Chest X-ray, PA view. Patient: 59 years old, sex F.
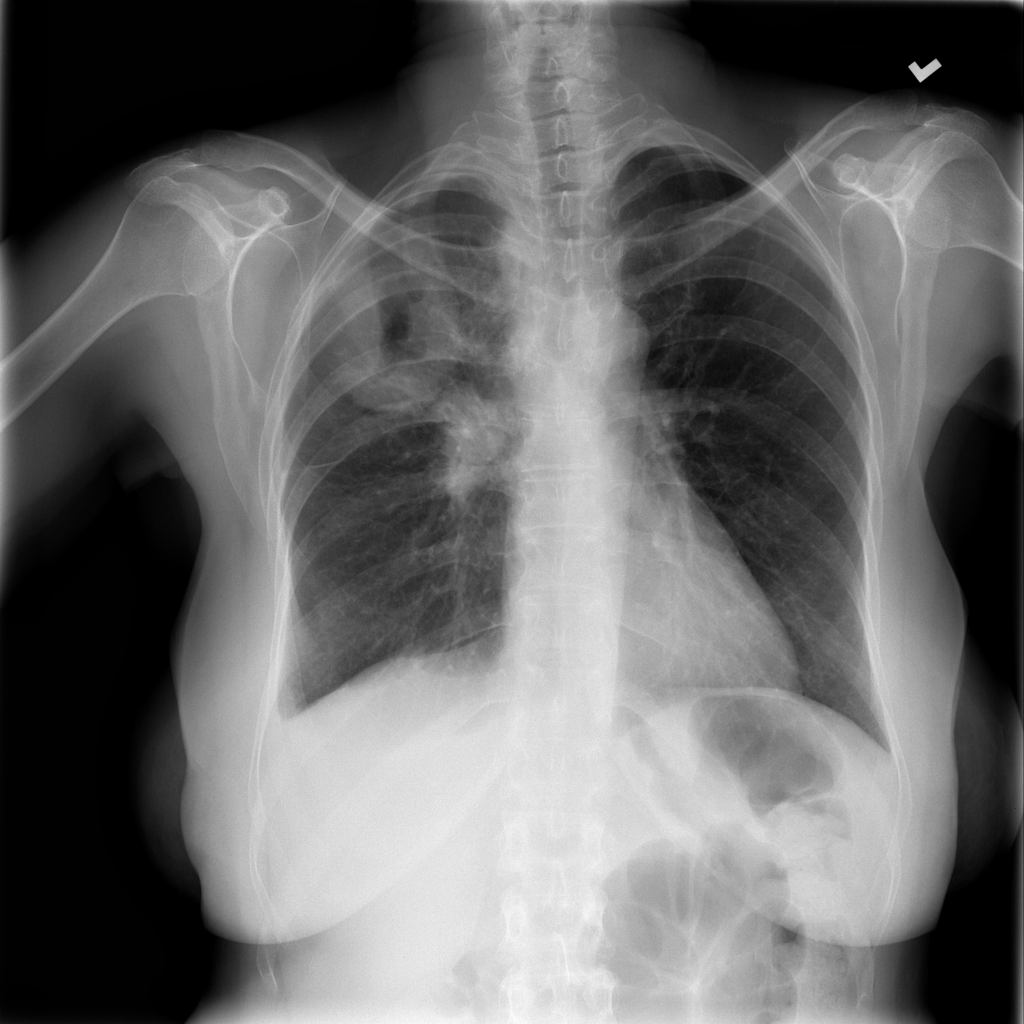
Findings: Mass